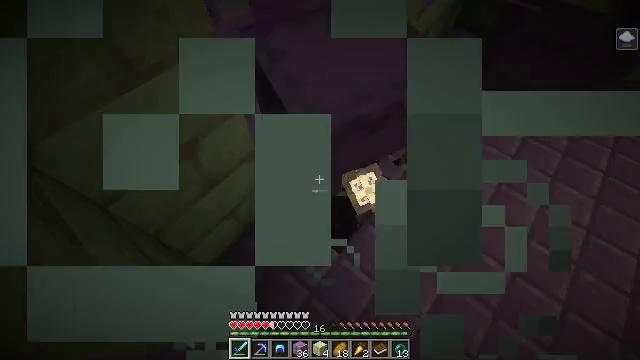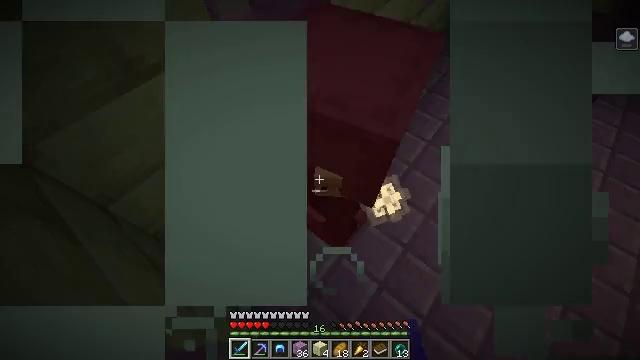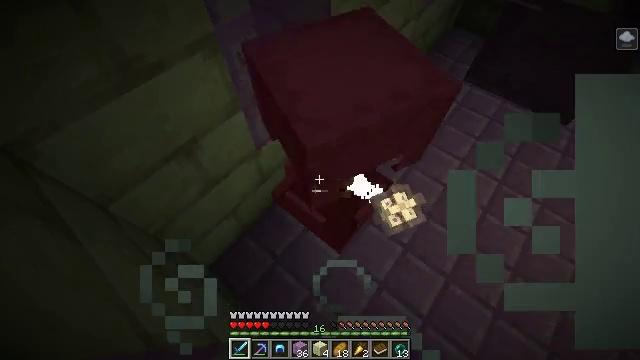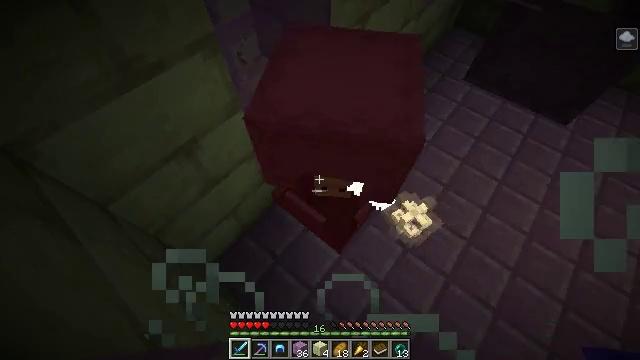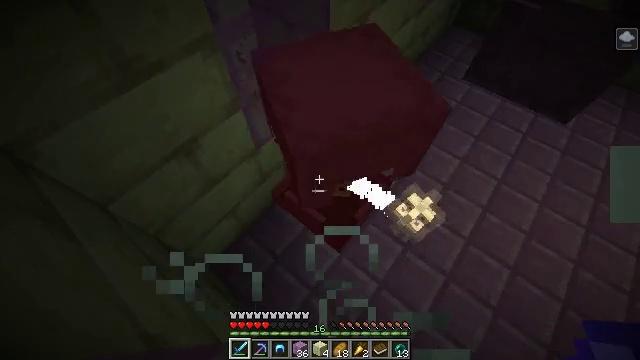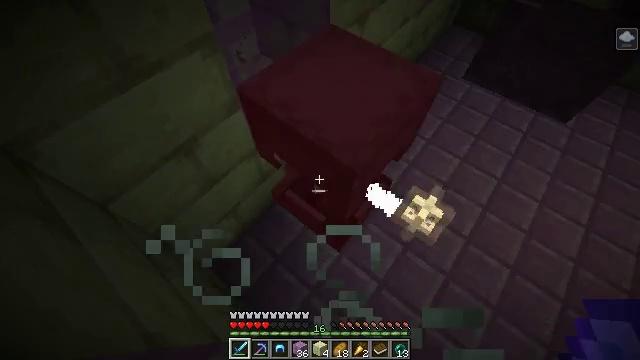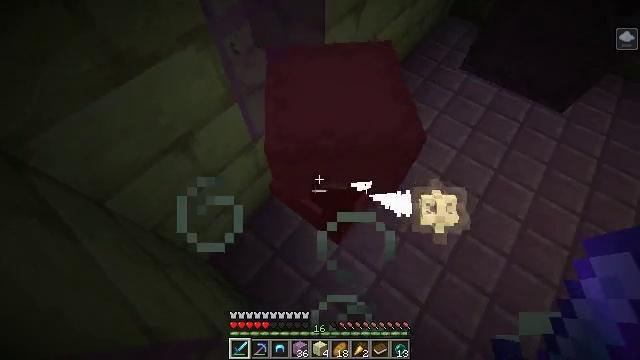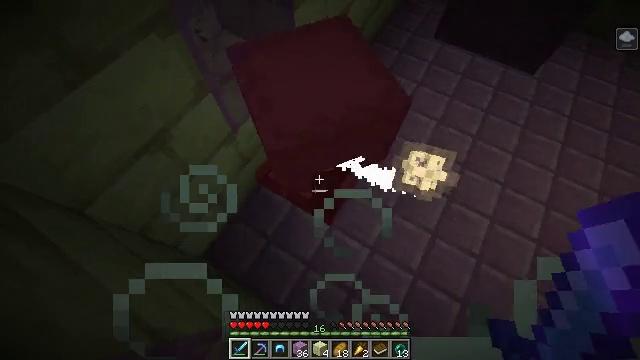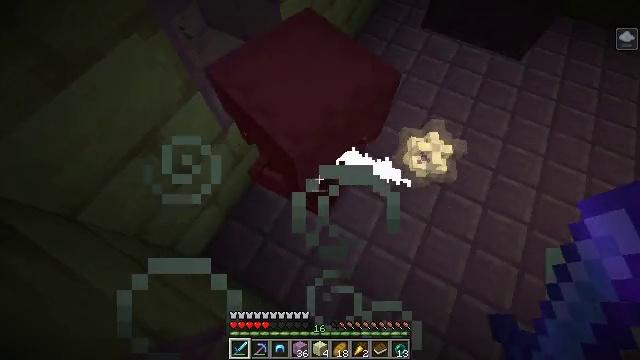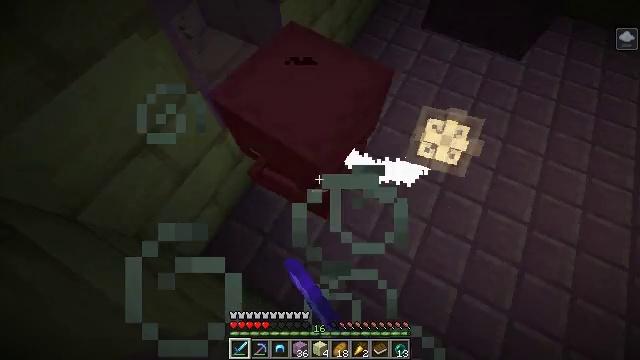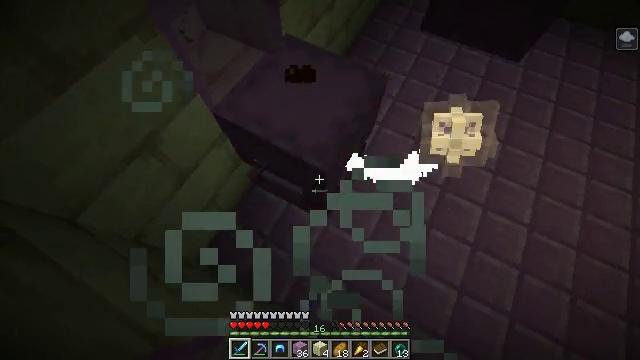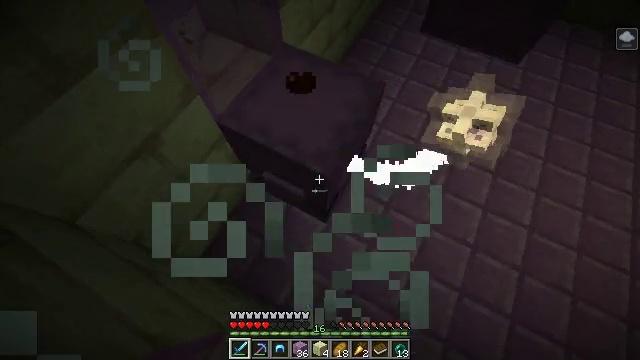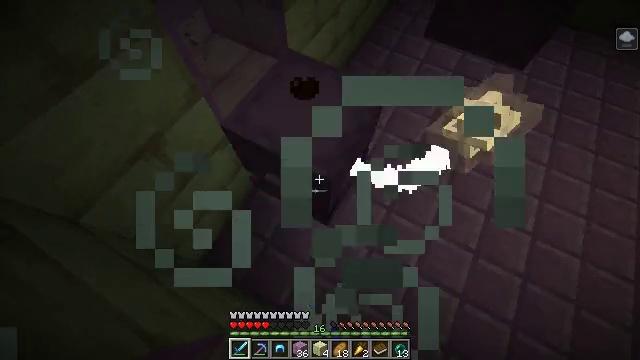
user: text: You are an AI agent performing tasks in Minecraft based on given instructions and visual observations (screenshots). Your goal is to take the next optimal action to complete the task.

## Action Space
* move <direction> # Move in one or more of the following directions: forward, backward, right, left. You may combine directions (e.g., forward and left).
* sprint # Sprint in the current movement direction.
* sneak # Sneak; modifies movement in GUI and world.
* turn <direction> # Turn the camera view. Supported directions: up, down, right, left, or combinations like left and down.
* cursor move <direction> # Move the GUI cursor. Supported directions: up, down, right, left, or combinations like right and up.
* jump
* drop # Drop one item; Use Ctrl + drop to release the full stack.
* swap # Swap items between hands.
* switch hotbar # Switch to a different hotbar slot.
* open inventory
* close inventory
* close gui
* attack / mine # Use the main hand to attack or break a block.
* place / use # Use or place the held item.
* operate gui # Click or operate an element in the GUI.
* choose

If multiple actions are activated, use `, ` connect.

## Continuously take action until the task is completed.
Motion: motion action
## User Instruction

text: Kill mobs.
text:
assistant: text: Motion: no_op
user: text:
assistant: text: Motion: no_op
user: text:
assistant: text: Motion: no_op
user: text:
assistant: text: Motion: no_op
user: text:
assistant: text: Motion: no_op
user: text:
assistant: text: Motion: turn right and down
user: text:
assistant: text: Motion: turn right and down
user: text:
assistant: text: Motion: turn right and down, attack / mine
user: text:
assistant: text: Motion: attack / mine
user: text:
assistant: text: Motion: attack / mine
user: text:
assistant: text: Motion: no_op
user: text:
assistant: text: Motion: turn left
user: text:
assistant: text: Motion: no_op